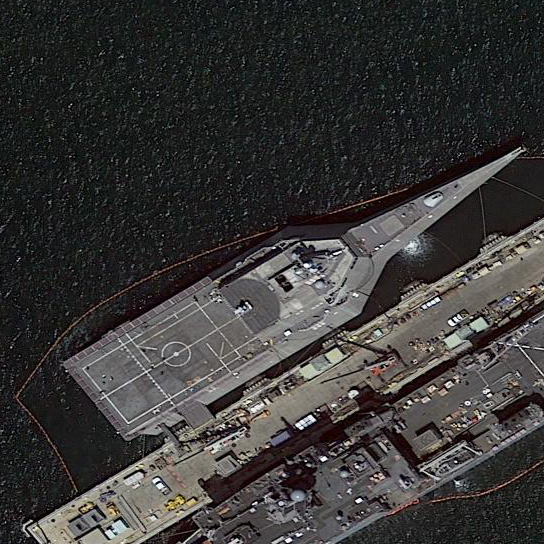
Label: Independence-class_combat_ship